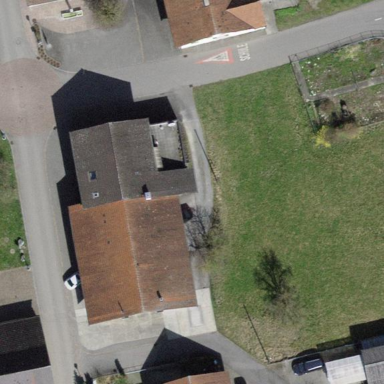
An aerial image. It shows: Building with tiled roof.